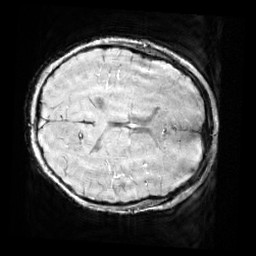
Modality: SWI
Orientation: axial
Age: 10
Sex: male
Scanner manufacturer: siemens
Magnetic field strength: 3 T
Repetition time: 0.027 s
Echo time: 0.02 s